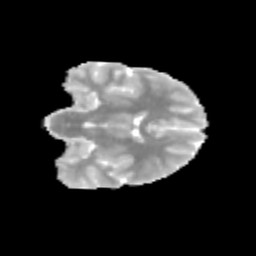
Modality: MD
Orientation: coronal
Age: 12
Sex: female
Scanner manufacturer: siemens
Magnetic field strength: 3 T
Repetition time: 3.8 s
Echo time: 0.07 s